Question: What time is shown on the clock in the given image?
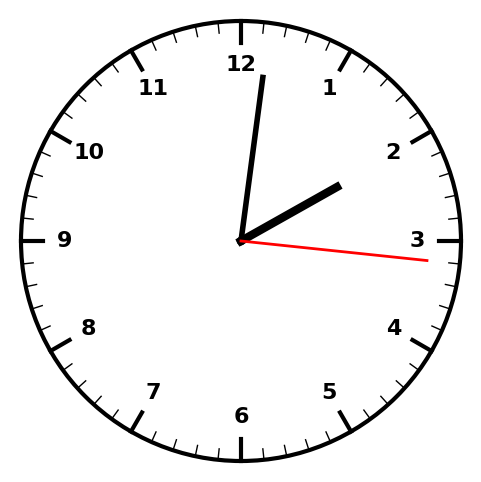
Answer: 02:01:16